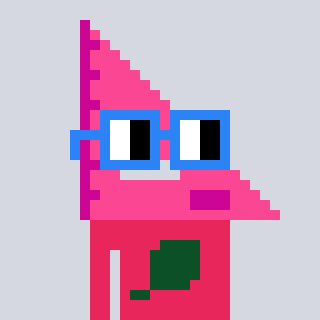
a pixel art character with square blue glasses, a squadron ruler-shaped head and a redpinkish-colored body on a cool background